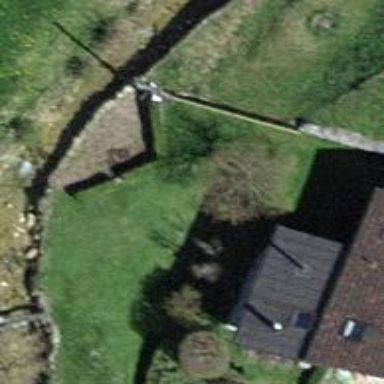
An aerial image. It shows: Hedge barrier.